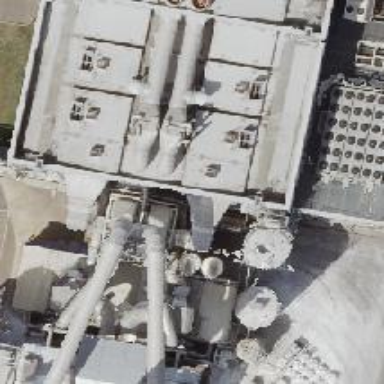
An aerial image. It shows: Gas-powered generator.